Question: I've a class that inherit from CMenu <URL>
using this class the Menu appears correctly but, for example, when you open the menu FILE you will see the border and the separator of the standard menu color
How I can paint also this part of the desired color?
below an image, you can see the submenu of files with selected colors (green) and the standard windows menu gray on the borders/spacers

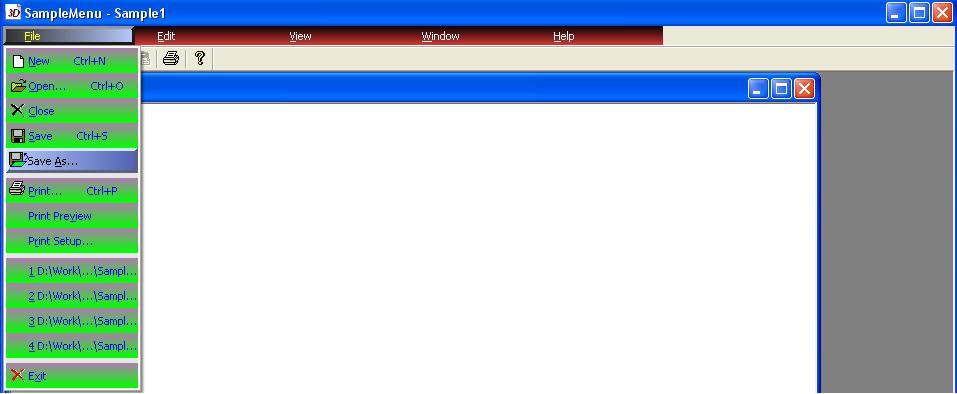
Answer: Using the menu example this is possible with these lines of code inside "AddSubMenus" function
'''
MENUINFO MenuInfo = { 0 };
MenuInfo.cbSize = sizeof(MENUINFO);
GetMenuInfo(&MenuInfo);
MenuInfo.hbrBack = ::CreateSolidBrush(RGB(0, 0, 0));
MenuInfo.fMask = MIM_BACKGROUND | MIM_STYLE;
MenuInfo.dwStyle = MIM_APPLYTOSUBMENUS;
SetMenuInfo(&MenuInfo);
tmpmenu.SetMenuInfo(&MenuInfo);
'''